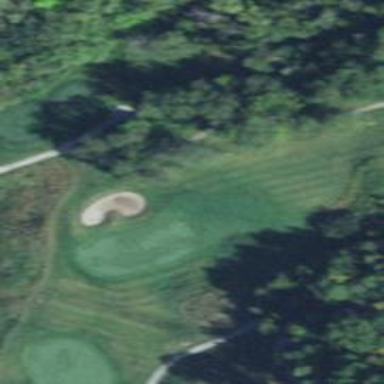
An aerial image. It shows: Golf hole.